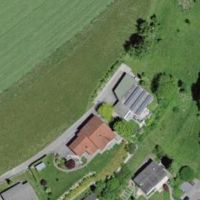
EUNIS habitat code: 55
Species observed at this site:
Prunella vulgaris